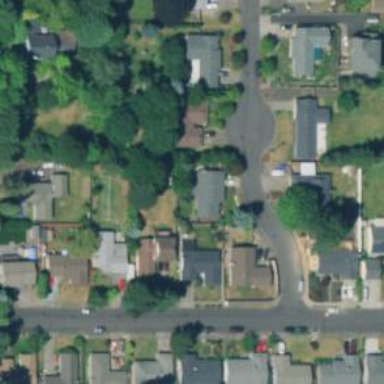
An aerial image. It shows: Residential area consisting of single-family homes.